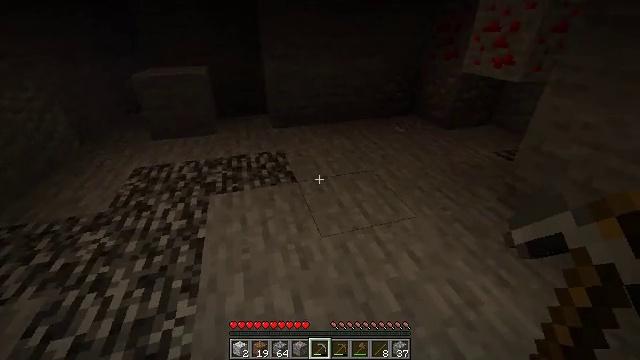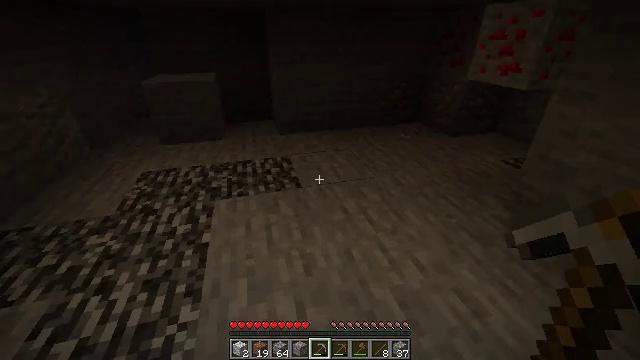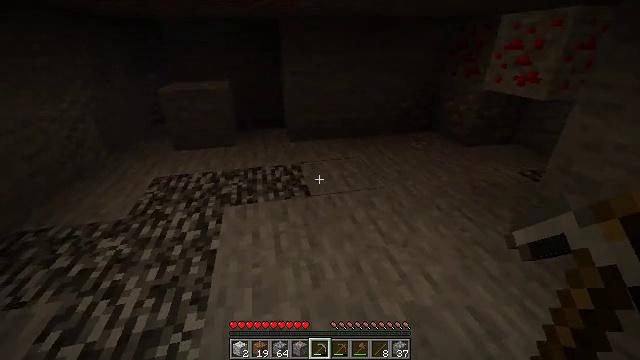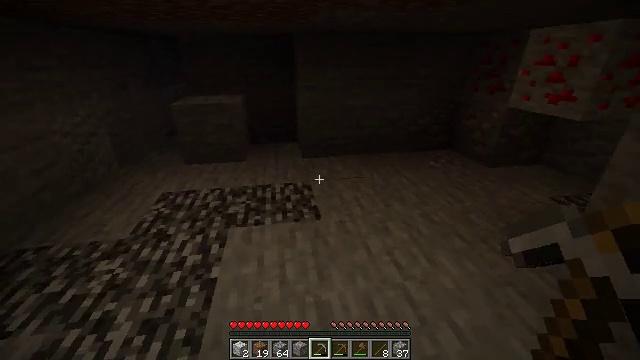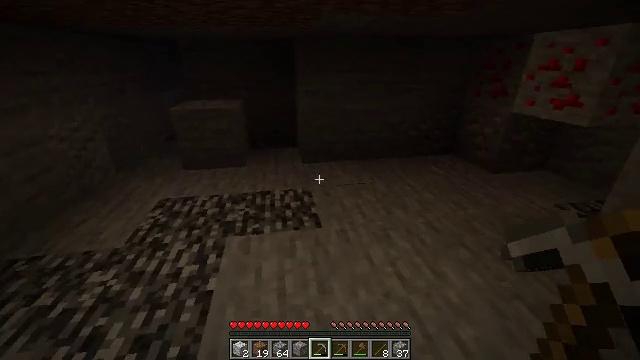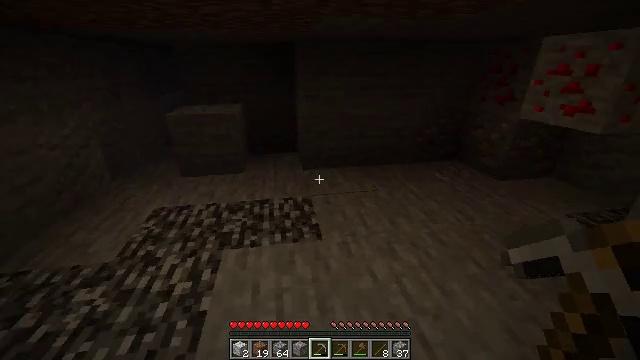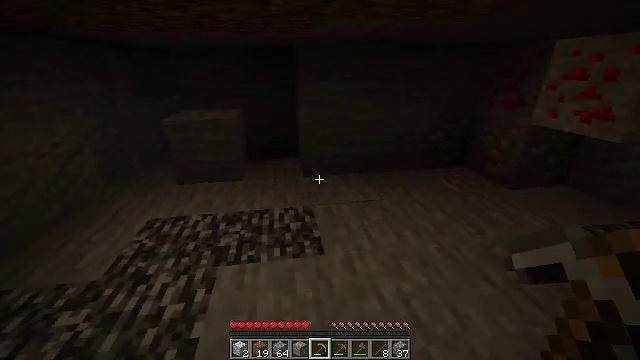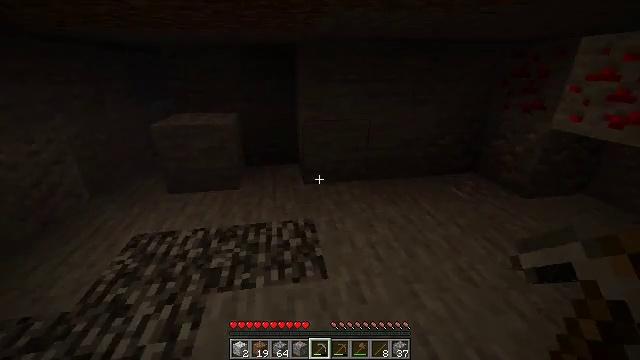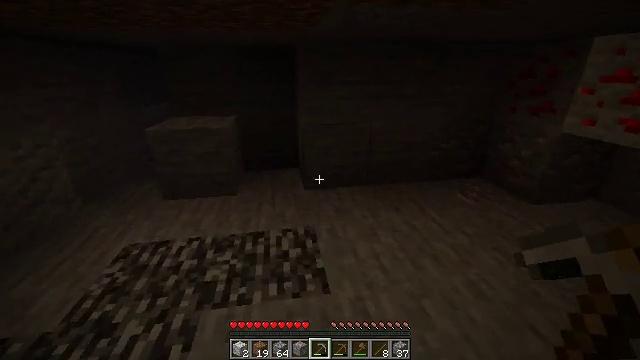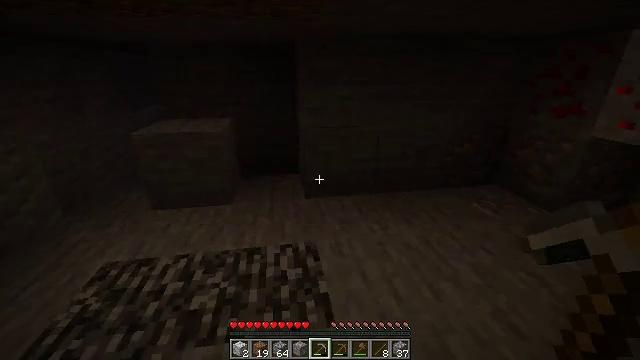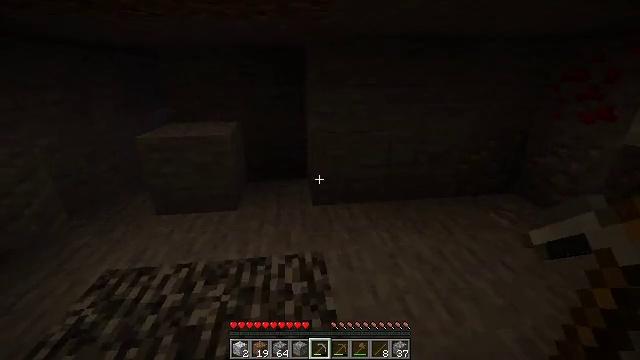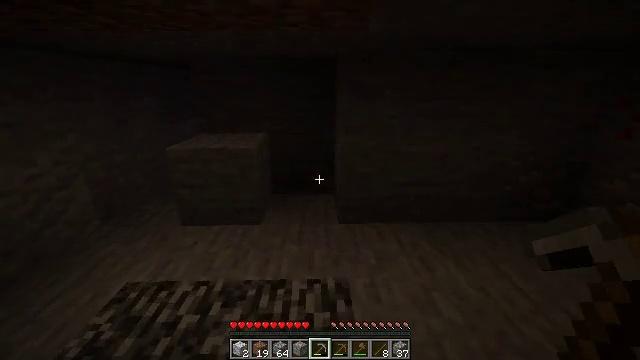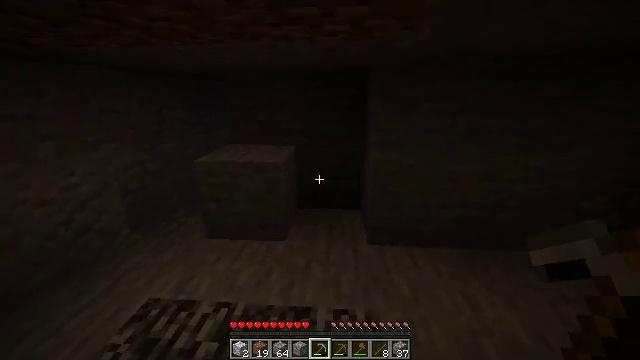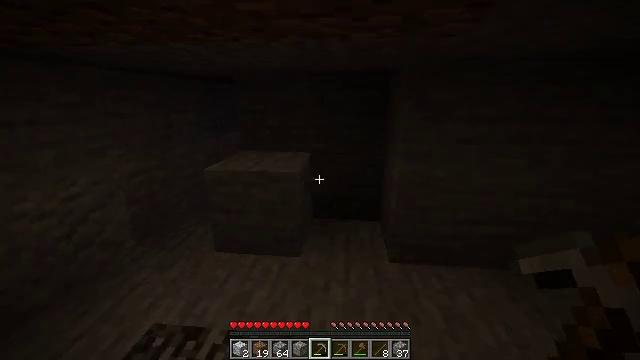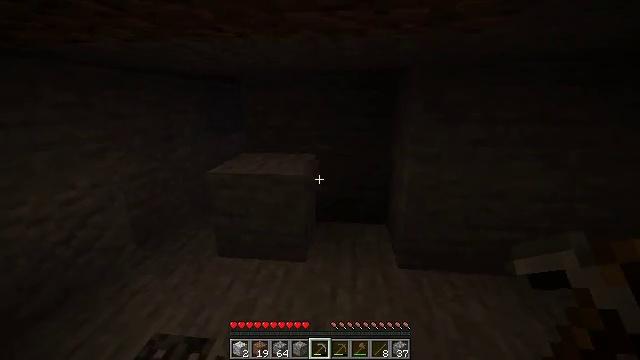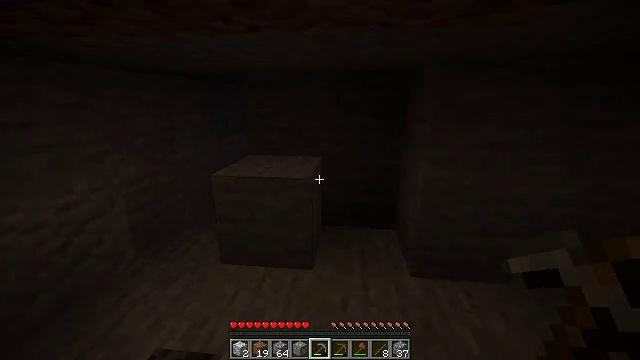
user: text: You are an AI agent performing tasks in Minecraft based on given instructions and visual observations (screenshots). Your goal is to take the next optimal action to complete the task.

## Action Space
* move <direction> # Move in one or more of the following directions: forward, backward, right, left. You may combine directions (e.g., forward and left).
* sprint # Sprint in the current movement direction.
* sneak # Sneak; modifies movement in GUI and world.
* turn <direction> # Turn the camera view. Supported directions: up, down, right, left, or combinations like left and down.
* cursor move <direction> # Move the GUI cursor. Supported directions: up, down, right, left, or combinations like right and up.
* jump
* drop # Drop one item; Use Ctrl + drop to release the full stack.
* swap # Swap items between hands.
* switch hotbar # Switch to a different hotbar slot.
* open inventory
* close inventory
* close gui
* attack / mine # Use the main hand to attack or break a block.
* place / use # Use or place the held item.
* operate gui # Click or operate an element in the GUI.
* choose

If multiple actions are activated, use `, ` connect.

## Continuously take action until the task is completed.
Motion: motion action
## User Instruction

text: craft item air
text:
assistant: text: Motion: turn left and up
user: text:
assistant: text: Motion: move forward, turn left and up
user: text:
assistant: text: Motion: move forward, turn left and up
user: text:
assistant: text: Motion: move forward
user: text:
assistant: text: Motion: move forward
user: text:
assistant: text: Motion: move forward
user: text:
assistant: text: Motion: move forward
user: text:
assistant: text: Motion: move forward
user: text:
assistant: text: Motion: move forward
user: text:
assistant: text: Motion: move forward, turn left
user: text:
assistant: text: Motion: move forward and move left, turn left and up
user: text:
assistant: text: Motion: move forward and move left, turn left and up
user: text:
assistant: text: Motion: move forward and move left, turn left
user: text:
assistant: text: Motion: move forward and move left
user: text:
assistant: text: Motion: move forward and move left
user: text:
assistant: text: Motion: move forward and move left
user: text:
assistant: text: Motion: move forward and move left
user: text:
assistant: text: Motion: move forward
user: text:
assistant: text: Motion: move forward
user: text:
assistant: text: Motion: move forward
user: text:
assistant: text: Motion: move forward and move left
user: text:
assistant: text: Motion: move forward and move left
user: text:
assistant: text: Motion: move forward and move left
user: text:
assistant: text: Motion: move forward and move left
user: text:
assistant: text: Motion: move forward and move left
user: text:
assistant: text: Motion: move forward and move left
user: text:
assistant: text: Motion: move forward and move left, turn down
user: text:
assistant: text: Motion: move forward and move left, turn down
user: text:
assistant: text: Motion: move forward and move left, turn down
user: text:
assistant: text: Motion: move forward and move left